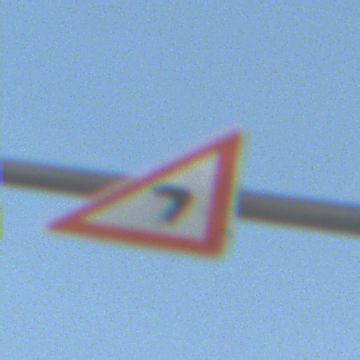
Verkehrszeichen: KurveLinks
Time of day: MorningAfternoon
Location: Outdoor (Special)
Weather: Clear
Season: NotSpecified
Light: Natural